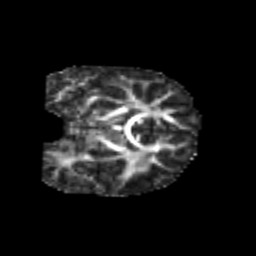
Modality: FA
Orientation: coronal
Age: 6
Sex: male
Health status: healthy